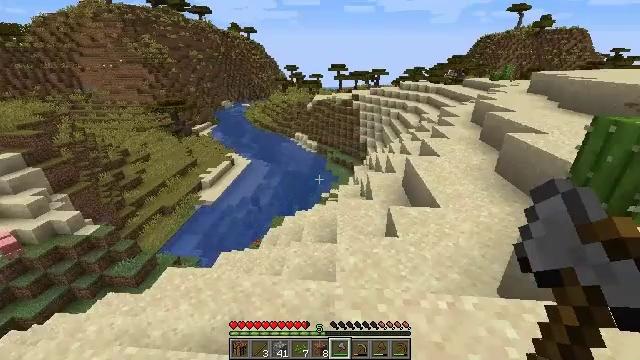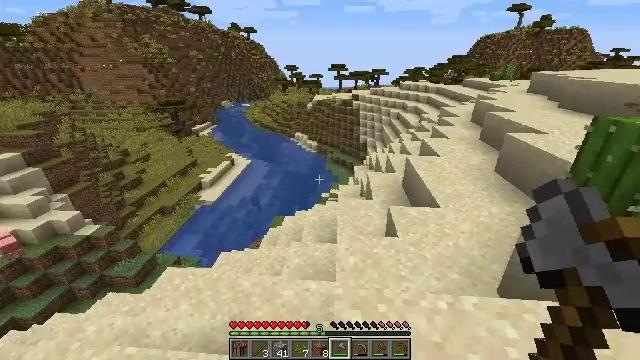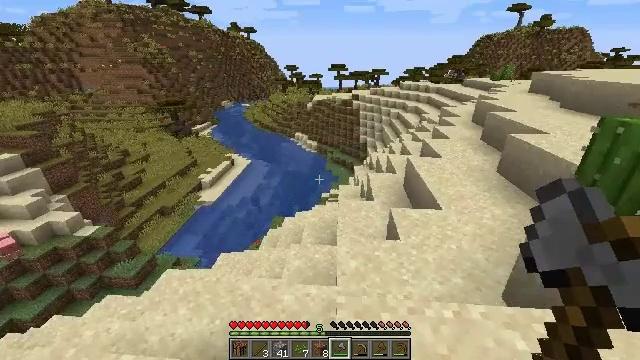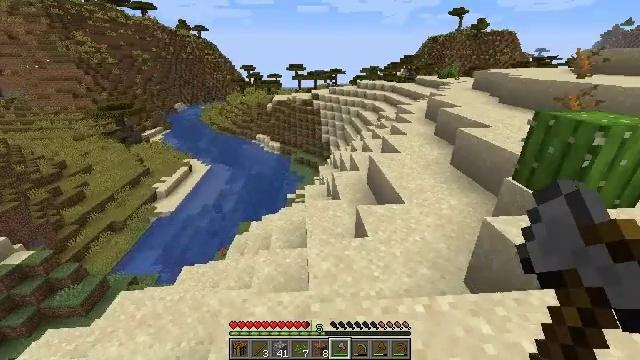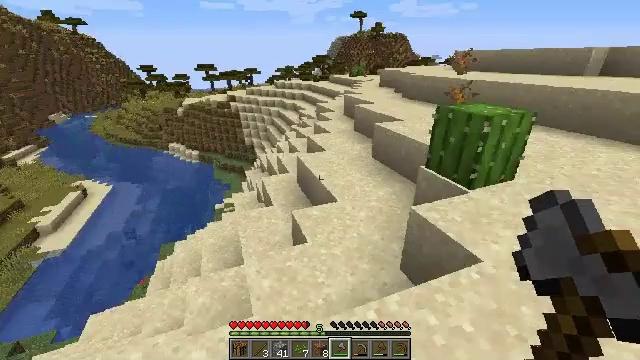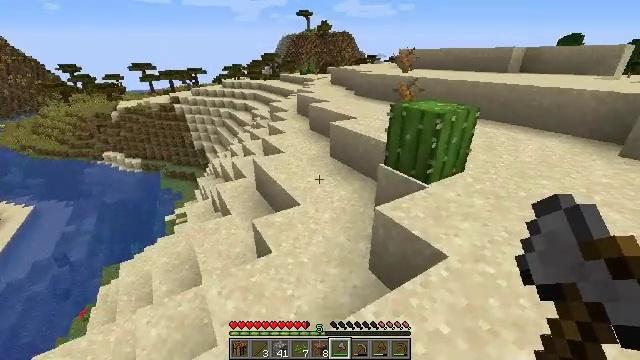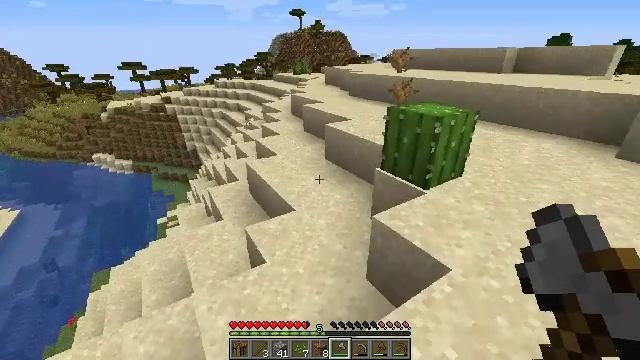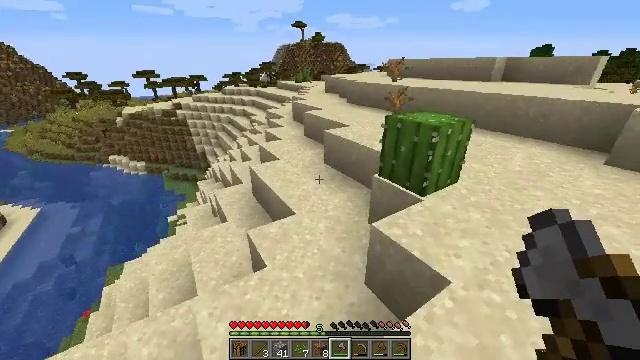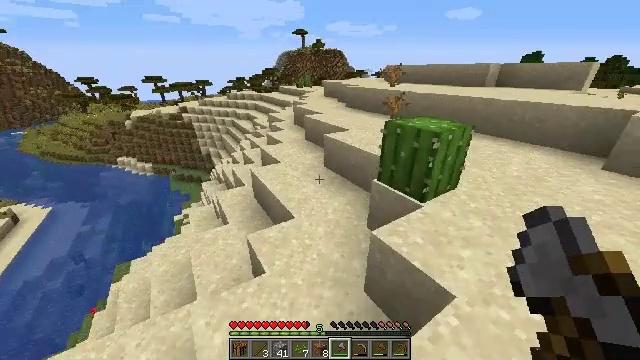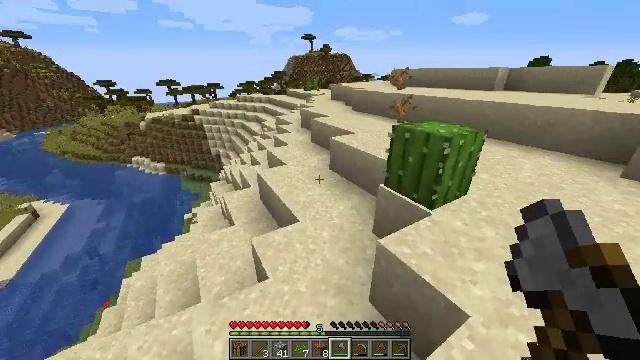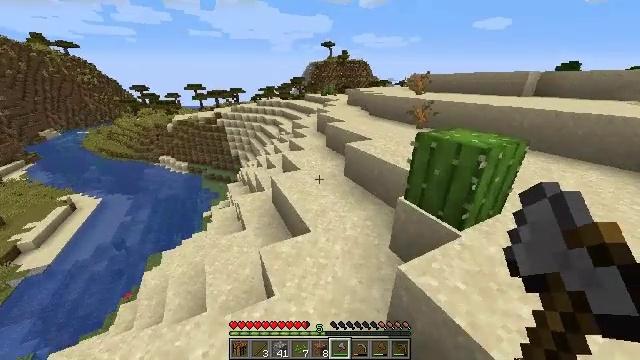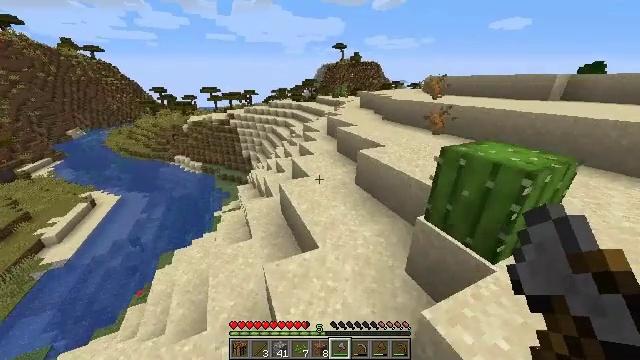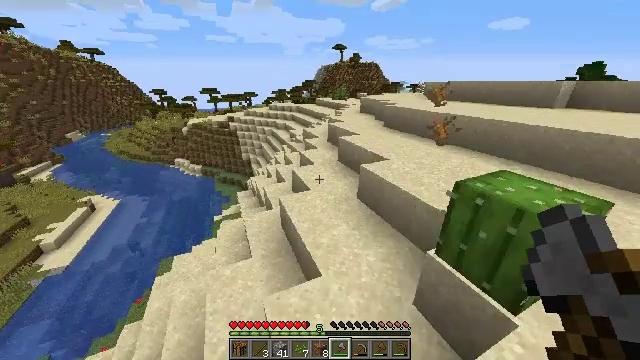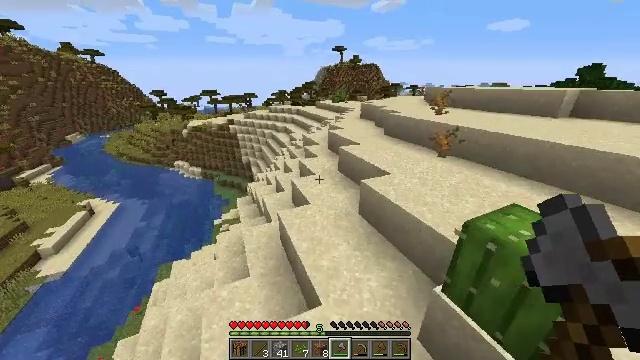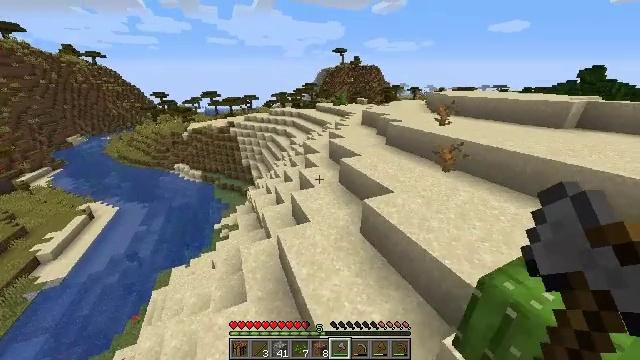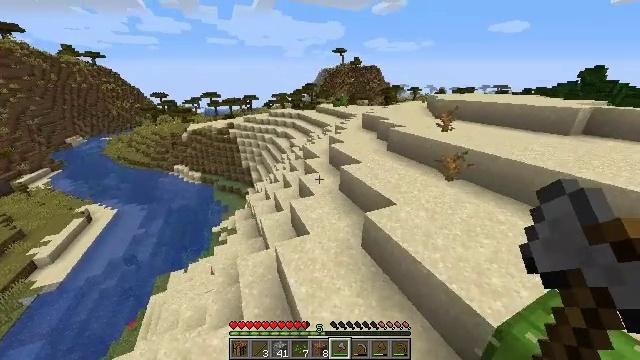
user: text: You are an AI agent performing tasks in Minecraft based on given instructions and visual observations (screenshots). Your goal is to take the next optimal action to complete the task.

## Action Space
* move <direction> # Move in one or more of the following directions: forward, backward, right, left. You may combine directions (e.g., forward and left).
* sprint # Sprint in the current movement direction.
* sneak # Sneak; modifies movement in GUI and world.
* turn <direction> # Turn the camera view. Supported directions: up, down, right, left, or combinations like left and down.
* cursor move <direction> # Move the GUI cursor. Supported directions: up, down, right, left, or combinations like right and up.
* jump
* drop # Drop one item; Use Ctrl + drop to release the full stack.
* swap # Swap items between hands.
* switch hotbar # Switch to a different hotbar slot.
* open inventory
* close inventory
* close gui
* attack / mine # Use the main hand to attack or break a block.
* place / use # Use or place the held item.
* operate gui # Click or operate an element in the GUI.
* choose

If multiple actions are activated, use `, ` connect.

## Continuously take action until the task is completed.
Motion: motion action
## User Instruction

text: Collect the cactus block.
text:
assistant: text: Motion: no_op
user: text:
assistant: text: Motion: move forward
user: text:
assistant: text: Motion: move forward, turn right
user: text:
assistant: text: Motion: move forward, turn right
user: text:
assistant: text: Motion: turn right
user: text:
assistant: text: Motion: move forward, turn right
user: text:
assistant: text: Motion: move forward
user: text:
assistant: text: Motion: move forward
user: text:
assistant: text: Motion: move forward, turn left
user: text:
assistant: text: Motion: move forward, turn left
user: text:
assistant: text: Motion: move forward, turn left
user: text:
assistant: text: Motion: move forward, jump
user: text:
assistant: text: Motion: move forward, jump
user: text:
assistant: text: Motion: move forward, jump
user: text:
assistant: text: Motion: move forward, jump
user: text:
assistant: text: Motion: move forward
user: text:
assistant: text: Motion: move forward
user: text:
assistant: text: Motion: move forward
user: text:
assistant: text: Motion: move forward
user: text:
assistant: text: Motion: move forward
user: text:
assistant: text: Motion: move forward
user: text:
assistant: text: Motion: move forward, turn right
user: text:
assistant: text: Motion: move forward, turn right
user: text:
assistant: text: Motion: move forward, turn right
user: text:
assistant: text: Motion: move forward, turn right
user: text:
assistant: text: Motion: move forward, turn right, jump
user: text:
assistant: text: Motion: move forward, jump
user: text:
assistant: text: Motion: move forward, jump
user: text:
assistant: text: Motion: move forward, jump
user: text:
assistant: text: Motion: move forward